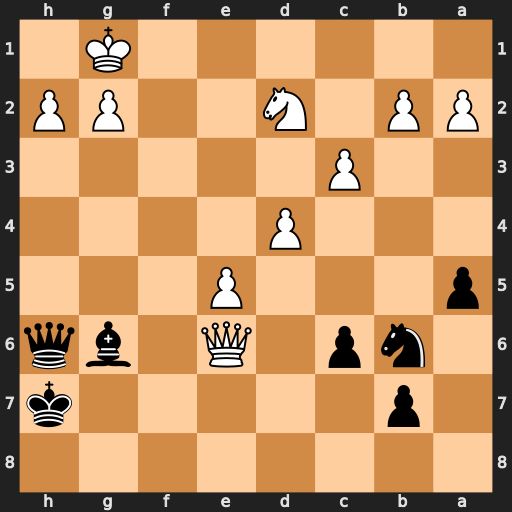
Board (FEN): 8/1p5k/1np1Q1bq/p3P3/3P4/2P5/PP1N2PP/6K1
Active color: b
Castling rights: -
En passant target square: -
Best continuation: Qe3+ Kh1 Qe1+ Nf1 Qxf1#